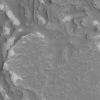
Atmospheric dust classification: not_dusty